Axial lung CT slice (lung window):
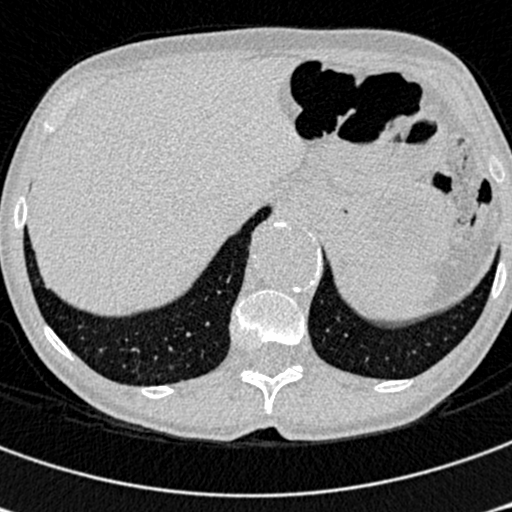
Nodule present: no